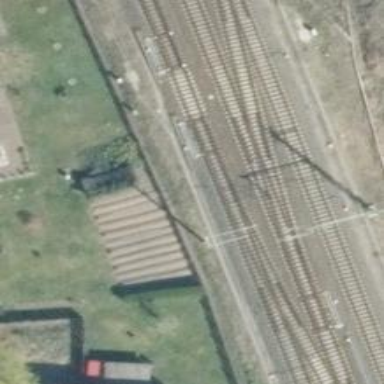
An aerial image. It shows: Railway with electrified contact lines.